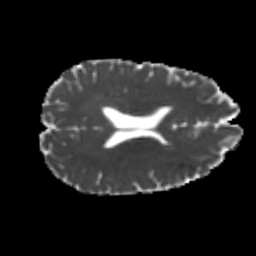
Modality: MD
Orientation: axial
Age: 25
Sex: male
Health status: healthy
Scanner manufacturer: philips
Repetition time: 7.477 s
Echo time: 0.08753 s